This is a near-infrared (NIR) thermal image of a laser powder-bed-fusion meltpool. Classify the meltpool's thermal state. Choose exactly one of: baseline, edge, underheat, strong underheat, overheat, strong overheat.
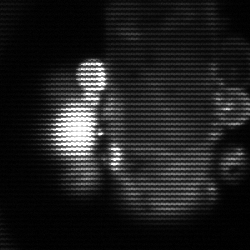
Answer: strong underheat